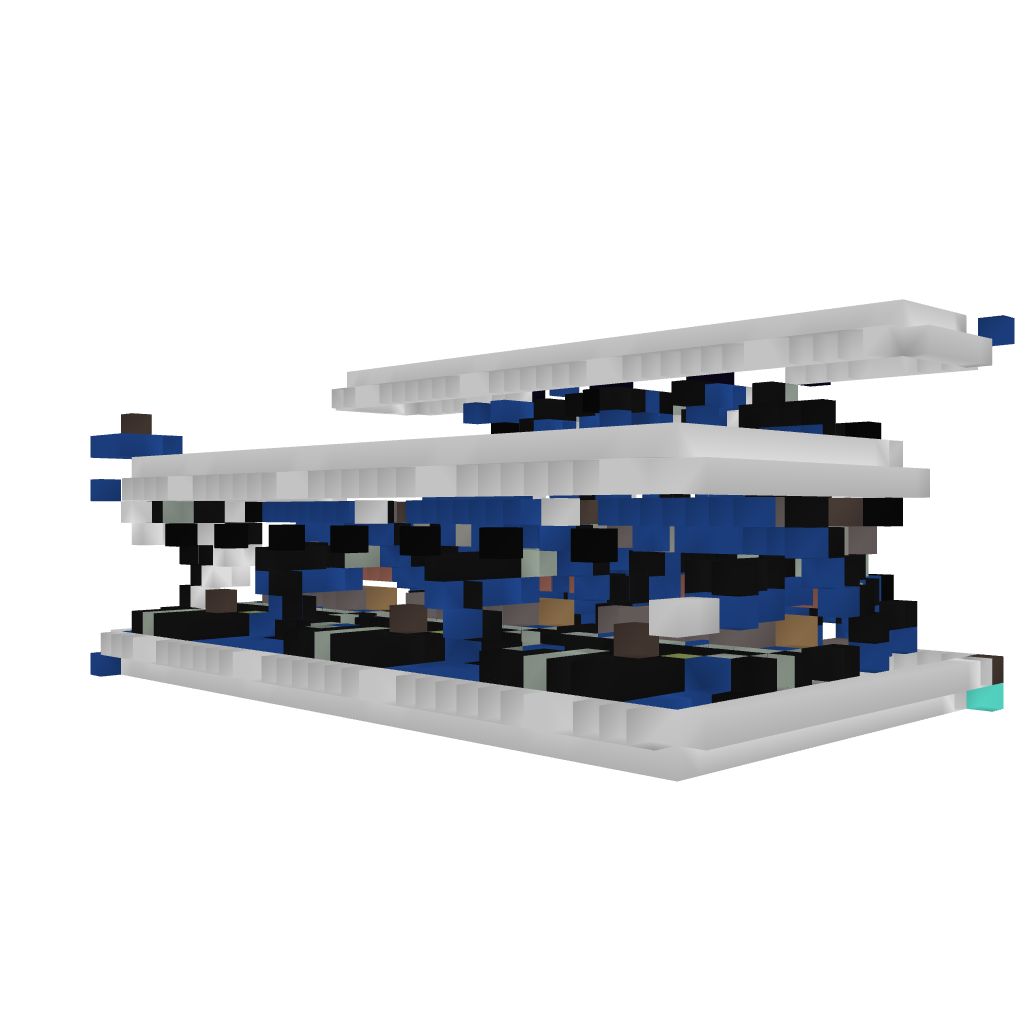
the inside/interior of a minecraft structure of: Compact Day Counter